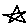
Label: star